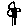
Label: flower